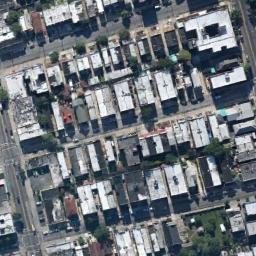
Label: residential